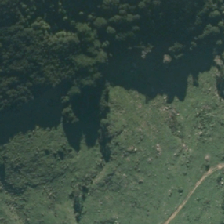
Land cover: low_producing_grassland